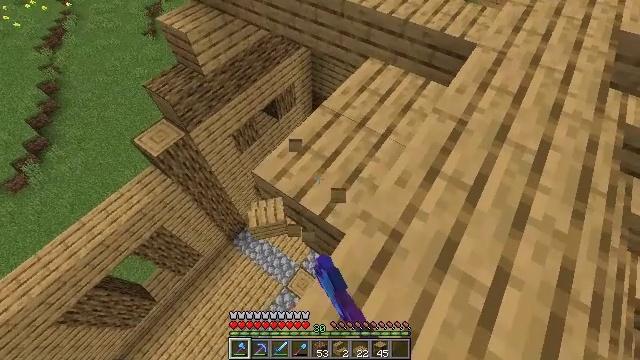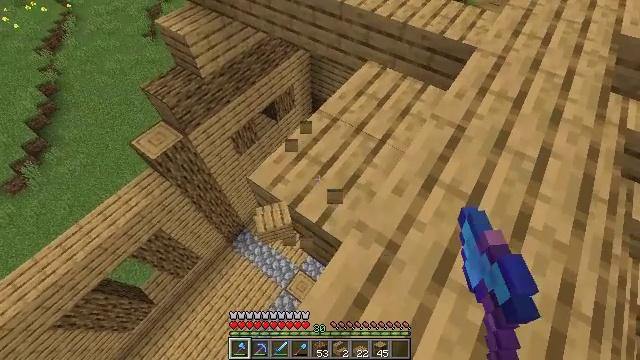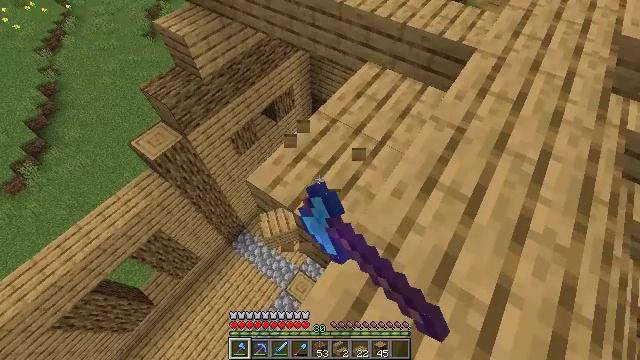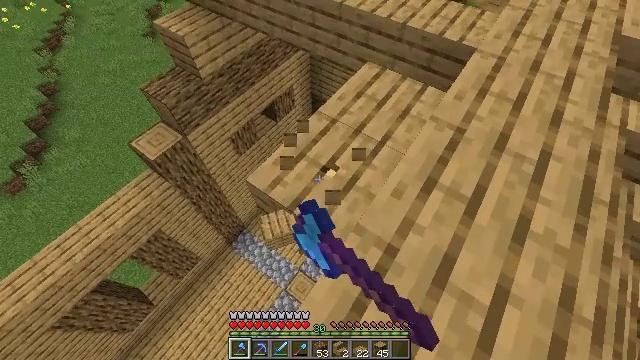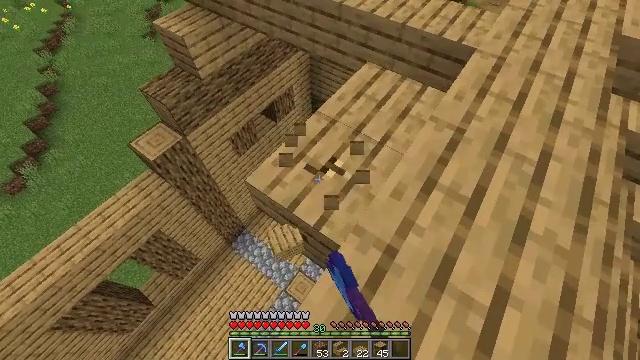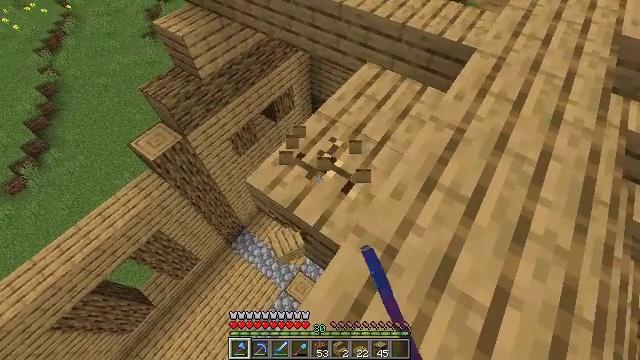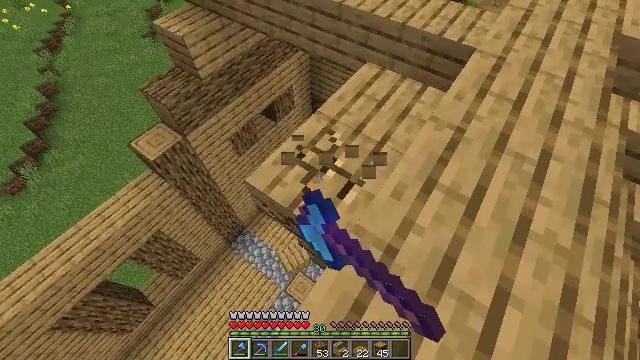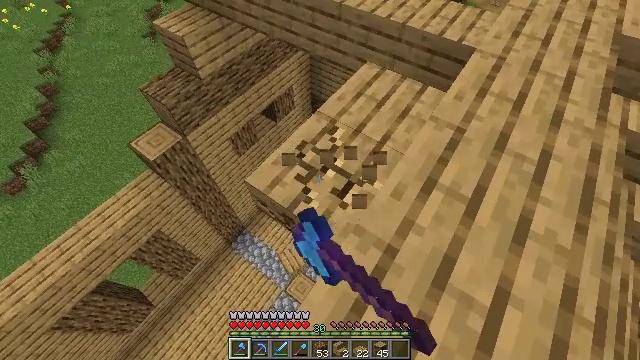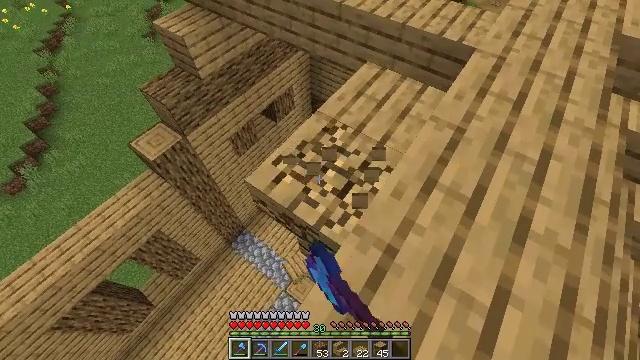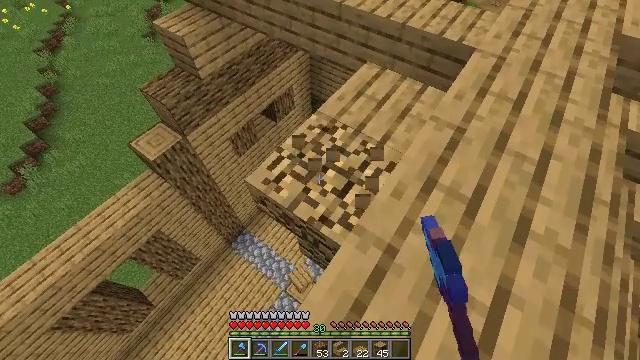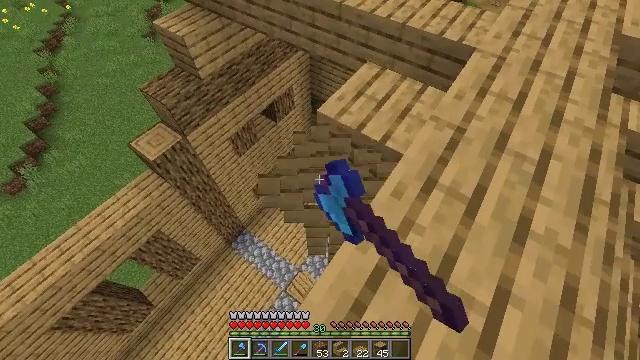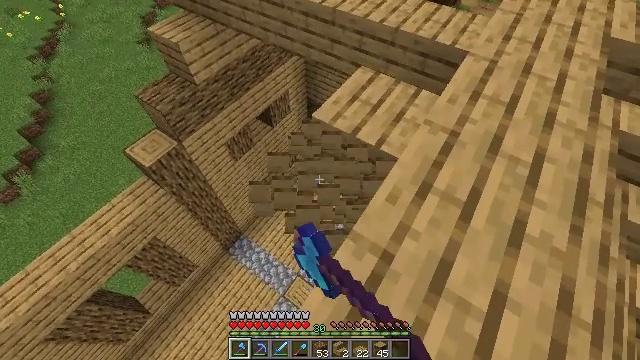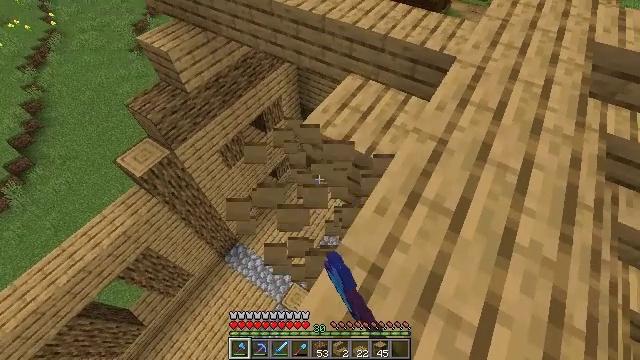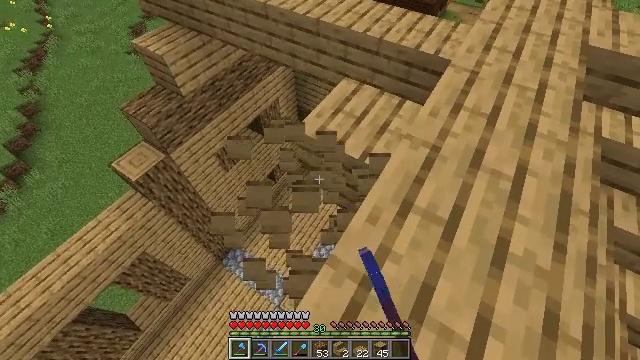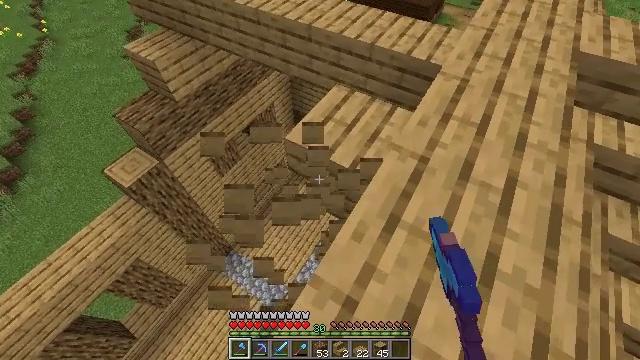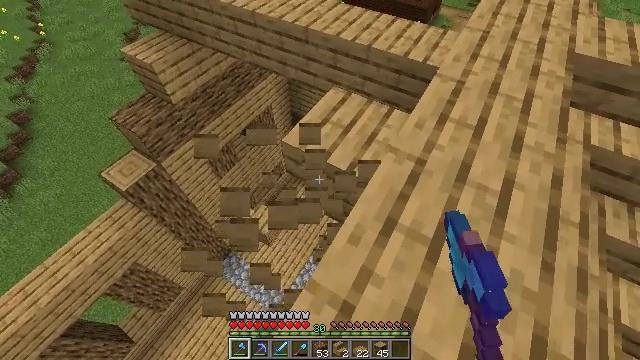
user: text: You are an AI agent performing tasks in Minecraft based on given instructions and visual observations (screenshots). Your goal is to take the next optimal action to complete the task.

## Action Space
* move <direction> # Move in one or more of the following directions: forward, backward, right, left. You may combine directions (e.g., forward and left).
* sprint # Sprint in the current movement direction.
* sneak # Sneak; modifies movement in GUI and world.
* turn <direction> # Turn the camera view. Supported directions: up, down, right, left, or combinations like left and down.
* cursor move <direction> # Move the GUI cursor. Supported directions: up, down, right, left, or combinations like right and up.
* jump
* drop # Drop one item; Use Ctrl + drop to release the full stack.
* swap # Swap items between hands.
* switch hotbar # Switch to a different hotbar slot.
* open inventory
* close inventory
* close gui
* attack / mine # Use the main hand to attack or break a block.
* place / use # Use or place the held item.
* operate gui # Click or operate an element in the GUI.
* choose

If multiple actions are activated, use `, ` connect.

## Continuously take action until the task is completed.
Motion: motion action
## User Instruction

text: Gather some oak stairs for reuse.
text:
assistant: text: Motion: sneak, attack / mine
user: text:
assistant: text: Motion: sneak, attack / mine
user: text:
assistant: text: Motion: sneak, attack / mine
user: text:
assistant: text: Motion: sneak, attack / mine
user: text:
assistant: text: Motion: sneak, attack / mine
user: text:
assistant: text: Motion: sneak, attack / mine
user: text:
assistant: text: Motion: sneak, attack / mine
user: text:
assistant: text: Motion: sneak, attack / mine
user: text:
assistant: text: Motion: sneak, attack / mine
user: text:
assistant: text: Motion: sneak, attack / mine
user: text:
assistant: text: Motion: move forward and move right, sneak, turn right, attack / mine
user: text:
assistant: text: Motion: move forward and move right, sneak, turn right, attack / mine
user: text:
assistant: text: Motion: move forward and move right, sneak, attack / mine
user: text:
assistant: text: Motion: move forward and move right, sneak, attack / mine
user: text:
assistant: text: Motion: move forward and move right, sneak, attack / mine
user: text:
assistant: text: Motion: move forward and move right, sneak, attack / mine
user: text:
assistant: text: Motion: move forward and move right, sneak, attack / mine
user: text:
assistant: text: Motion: move forward and move right, sneak, attack / mine
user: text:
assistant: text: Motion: move forward, sneak, attack / mine
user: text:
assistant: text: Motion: move forward, sneak, attack / mine
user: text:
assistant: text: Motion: sneak, attack / mine
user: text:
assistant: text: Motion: sneak, turn left, attack / mine
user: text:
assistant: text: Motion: sneak, attack / mine
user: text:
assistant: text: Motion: sneak, attack / mine
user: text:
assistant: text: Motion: sneak, attack / mine
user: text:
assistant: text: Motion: sneak, attack / mine
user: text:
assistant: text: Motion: sneak, attack / mine
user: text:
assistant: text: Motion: sneak, attack / mine
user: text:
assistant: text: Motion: sneak, attack / mine
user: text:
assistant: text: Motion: sneak, attack / mine